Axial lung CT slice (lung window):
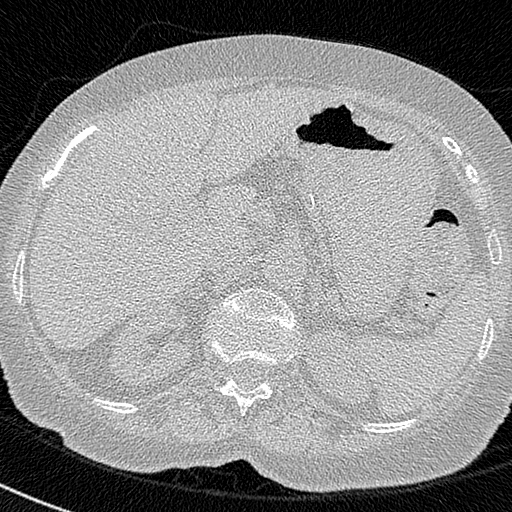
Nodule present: no